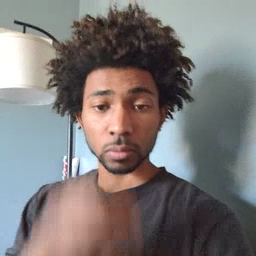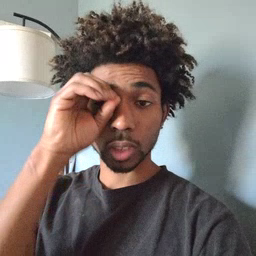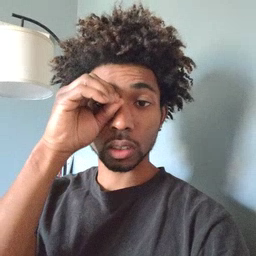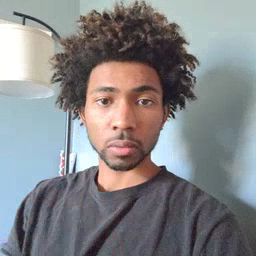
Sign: owl